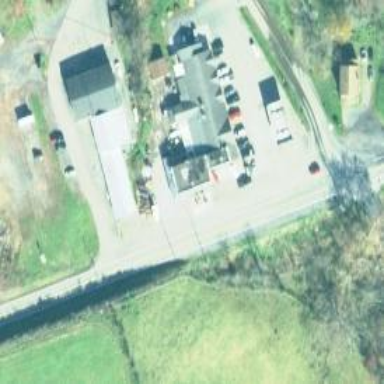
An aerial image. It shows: Post office.